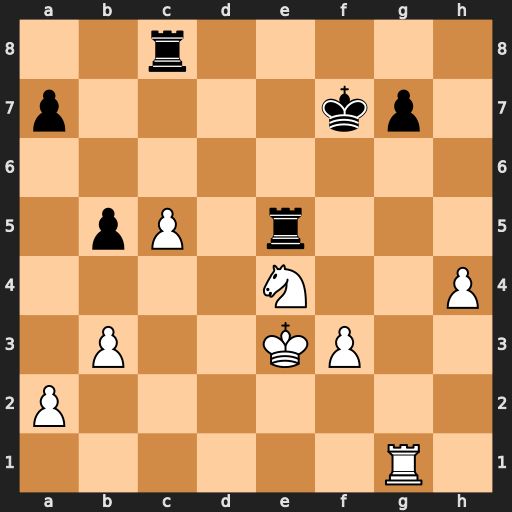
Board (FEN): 2r5/p4kp1/8/1pP1r3/4N2P/1P2KP2/P7/6R1
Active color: w
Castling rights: -
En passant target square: -
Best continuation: Kd4 Rcxc5 Nxc5